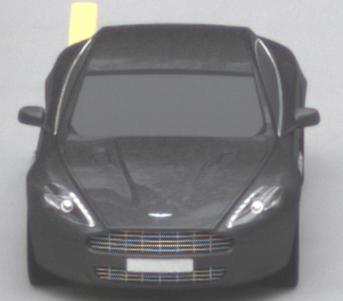
Make: Aston Martin
Model: Rapide
Detailed model: Rapide
Model produced from: 2010/03
Model produced until: 2013/07
Doors: 5
Color: gray
Road condition: dry road
Daytime: morning or afternoon
Contrast: low contrast